Question: I've got a bit of an issue and I've been asking regarding it quite a few times, but I think I'm one step closer now, so hopefully someone can help me with the rest.
My previous questions:
- <URL>
1. Can connect to a NAS device using jCIFS
2. Is capable of launching files in the default viewer - i.e. a video in the video player
The first part is relatively easy and I've already done that, but the second part is what's troubling me and what I've asked about a few times before. I think I've made some progress though.
I think I need to use a 'ServerSocket' in my application to somehow create a bridge between the NAS and the application that's playing the content. I'm thinking this could be done using a 'Service'. The files from the NAS device can be accessed as a 'FileInputStream'.
There are plenty of applications on Market (i.e. <URL> that are capable of doing this without root access, so I know it's possible - at the moment I just don't know how.

I've been looking at Logcat while using some of the aforementioned applications, and they all seem to be creating a local server and then launch a video 'Intent' from that server. How can this be achieved?
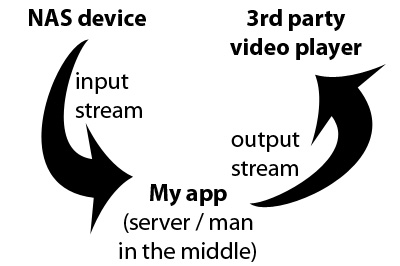
Answer: Basic answer is to use SmbFileInputStream to get You probably use this.
Now the tricky part is how to offer InputStream to other apps.
One possible approach, how many apps provide streaming of any InputStream to other apps on device, is to use URL scheme, and tunel your stream over http.
Then apps that can handle http URLs can open and use your data.
For this you have to make some kind of http server, which sounds difficult, but actually is achievable task. Good source to start with is <URL> library which is just one java source, originally used to list files in dirs, but you can adapt it to stream your InputStream over http. That's what I did with success.
Your url would look like http:// localhost:12345 where 12345 is port on which your server listens for requests. This port may be obtained from ServerSocket.getLocalPort(). Then give this URL to some app and your server waits for connection and sends data.
A note about http streaming: some apps (e.g. video players) like seekable http streams (http Range header). Since you can get also SmbRandomAccessFile, you can make your tiny server to provide any part of data in file. Android's built-in video player needs such seekable http stream in order to allow seeking in video file, otherwise it gives "Video can't be played" error. Your server must be ready to handle disconnects and multiple connects with different Range values.
Basic tasks of http server:
1. create ServerSocket
2. create Thread waiting for connection (Socket accept = serverSocket.accept()), one thread may be ok since you'd handle single client at a time
3. read http request (socket.getInputStream()), mainly check GET method and Range header)
4. send headers, mainly Content-Type, Content-Length, Accept-Ranges, Content-Range headers
5. send actual binary data, which is plain copying of InputStream (file) to OutputStream (socket)
6. handle disconnects, errors, exceptions
Good luck in implementation.
EDIT:
Here's my class that does the thing. It references some non-present classes for file, which should be trivial for you to replace by your file class.
'''
/**
* This is simple HTTP local server for streaming InputStream to apps which are capable to read data from url.
* Random access input stream is optionally supported, depending if file can be opened in this mode.
*/
public class StreamOverHttp{
private static final boolean debug = false;
private final Browser.FileEntry file;
private final String fileMimeType;
private final ServerSocket serverSocket;
private Thread mainThread;
/**
* Some HTTP response status codes
*/
private static final String
HTTP_BADREQUEST = "400 Bad Request",
HTTP_416 = "416 Range not satisfiable",
HTTP_INTERNALERROR = "500 Internal Server Error";
public StreamOverHttp(Browser.FileEntry f, String forceMimeType) throws IOException{
file = f;
fileMimeType = forceMimeType!=null ? forceMimeType : file.mimeType;
serverSocket = new ServerSocket(0);
mainThread = new Thread(new Runnable(){
@Override
public void run(){
try{
while(true) {
Socket accept = serverSocket.accept();
new HttpSession(accept);
}
}catch(IOException e){
e.printStackTrace();
}
}
});
mainThread.setName("Stream over HTTP");
mainThread.setDaemon(true);
mainThread.start();
}
private class HttpSession implements Runnable{
private boolean canSeek;
private InputStream is;
private final Socket socket;
HttpSession(Socket s){
socket = s;
BrowserUtils.LOGRUN("Stream over localhost: serving request on "+s.getInetAddress());
Thread t = new Thread(this, "Http response");
t.setDaemon(true);
t.start();
}
@Override
public void run(){
try{
openInputStream();
handleResponse(socket);
}catch(IOException e){
e.printStackTrace();
}finally {
if(is!=null) {
try{
is.close();
}catch(IOException e){
e.printStackTrace();
}
}
}
}
private void openInputStream() throws IOException{
// openRandomAccessInputStream must return RandomAccessInputStream if file is ssekable, null otherwise
is = openRandomAccessInputStream(file);
if(is!=null)
canSeek = true;
else
is = openInputStream(file, 0);
}
private void handleResponse(Socket socket){
try{
InputStream inS = socket.getInputStream();
if(inS == null)
return;
byte[] buf = new byte[8192];
int rlen = inS.read(buf, 0, buf.length);
if(rlen <= 0)
return;
// Create a BufferedReader for parsing the header.
ByteArrayInputStream hbis = new ByteArrayInputStream(buf, 0, rlen);
BufferedReader hin = new BufferedReader(new InputStreamReader(hbis));
Properties pre = new Properties();
// Decode the header into params and header java properties
if(!decodeHeader(socket, hin, pre))
return;
String range = pre.getProperty("range");
Properties headers = new Properties();
if(file.fileSize!=-1)
headers.put("Content-Length", String.valueOf(file.fileSize));
headers.put("Accept-Ranges", canSeek ? "bytes" : "none");
int sendCount;
String status;
if(range==null || !canSeek) {
status = "200 OK";
sendCount = (int)file.fileSize;
}else {
if(!range.startsWith("bytes=")){
sendError(socket, HTTP_416, null);
return;
}
if(debug)
BrowserUtils.LOGRUN(range);
range = range.substring(6);
long startFrom = 0, endAt = -1;
int minus = range.indexOf('-');
if(minus > 0){
try{
String startR = range.substring(0, minus);
startFrom = Long.parseLong(startR);
String endR = range.substring(minus + 1);
endAt = Long.parseLong(endR);
}catch(NumberFormatException nfe){
}
}
if(startFrom >= file.fileSize){
sendError(socket, HTTP_416, null);
inS.close();
return;
}
if(endAt < 0)
endAt = file.fileSize - 1;
sendCount = (int)(endAt - startFrom + 1);
if(sendCount < 0)
sendCount = 0;
status = "206 Partial Content";
((RandomAccessInputStream)is).seek(startFrom);
headers.put("Content-Length", "" + sendCount);
String rangeSpec = "bytes " + startFrom + "-" + endAt + "/" + file.fileSize;
headers.put("Content-Range", rangeSpec);
}
sendResponse(socket, status, fileMimeType, headers, is, sendCount, buf, null);
inS.close();
if(debug)
BrowserUtils.LOGRUN("Http stream finished");
}catch(IOException ioe){
if(debug)
ioe.printStackTrace();
try{
sendError(socket, HTTP_INTERNALERROR, "SERVER INTERNAL ERROR: IOException: " + ioe.getMessage());
}catch(Throwable t){
}
}catch(InterruptedException ie){
// thrown by sendError, ignore and exit the thread
if(debug)
ie.printStackTrace();
}
}
private boolean decodeHeader(Socket socket, BufferedReader in, Properties pre) throws InterruptedException{
try{
// Read the request line
String inLine = in.readLine();
if(inLine == null)
return false;
StringTokenizer st = new StringTokenizer(inLine);
if(!st.hasMoreTokens())
sendError(socket, HTTP_BADREQUEST, "Syntax error");
String method = st.nextToken();
if(!method.equals("GET"))
return false;
if(!st.hasMoreTokens())
sendError(socket, HTTP_BADREQUEST, "Missing URI");
while(true) {
String line = in.readLine();
if(line==null)
break;
// if(debug && line.length()>0) BrowserUtils.LOGRUN(line);
int p = line.indexOf(':');
if(p<0)
continue;
final String atr = line.substring(0, p).trim().toLowerCase();
final String val = line.substring(p + 1).trim();
pre.put(atr, val);
}
}catch(IOException ioe){
sendError(socket, HTTP_INTERNALERROR, "SERVER INTERNAL ERROR: IOException: " + ioe.getMessage());
}
return true;
}
}
/**
* @param fileName is display name appended to Uri, not really used (may be null), but client may display it as file name.
* @return Uri where this stream listens and servers.
*/
public Uri getUri(String fileName){
int port = serverSocket.getLocalPort();
String url = "http://localhost:"+port;
if(fileName!=null)
url += '/'+URLEncoder.encode(fileName);
return Uri.parse(url);
}
public void close(){
BrowserUtils.LOGRUN("Closing stream over http");
try{
serverSocket.close();
mainThread.join();
}catch(Exception e){
e.printStackTrace();
}
}
/**
* Returns an error message as a HTTP response and
* throws InterruptedException to stop further request processing.
*/
private static void sendError(Socket socket, String status, String msg) throws InterruptedException{
sendResponse(socket, status, "text/plain", null, null, 0, null, msg);
throw new InterruptedException();
}
private static void copyStream(InputStream in, OutputStream out, byte[] tmpBuf, long maxSize) throws IOException{
while(maxSize>0){
int count = (int)Math.min(maxSize, tmpBuf.length);
count = in.read(tmpBuf, 0, count);
if(count<0)
break;
out.write(tmpBuf, 0, count);
maxSize -= count;
}
}
/**
* Sends given response to the socket, and closes the socket.
*/
private static void sendResponse(Socket socket, String status, String mimeType, Properties header, InputStream isInput, int sendCount, byte[] buf, String errMsg){
try{
OutputStream out = socket.getOutputStream();
PrintWriter pw = new PrintWriter(out);
{
String retLine = "HTTP/1.0 " + status + "
";
pw.print(retLine);
}
if(mimeType!=null) {
String mT = "Content-Type: " + mimeType + "
";
pw.print(mT);
}
if(header != null){
Enumeration<?> e = header.keys();
while(e.hasMoreElements()){
String key = (String)e.nextElement();
String value = header.getProperty(key);
String l = key + ": " + value + "
";
// if(debug) BrowserUtils.LOGRUN(l);
pw.print(l);
}
}
pw.print("
");
pw.flush();
if(isInput!=null)
copyStream(isInput, out, buf, sendCount);
else if(errMsg!=null) {
pw.print(errMsg);
pw.flush();
}
out.flush();
out.close();
}catch(IOException e){
if(debug)
BrowserUtils.LOGRUN(e.getMessage());
}finally {
try{
socket.close();
}catch(Throwable t){
}
}
}
}
/**
* Seekable InputStream.
* Abstract, you must add implementation for your purpose.
*/
abstract class RandomAccessInputStream extends InputStream{
/**
* @return total length of stream (file)
*/
abstract long length();
/**
* Seek within stream for next read-ing.
*/
abstract void seek(long offset) throws IOException;
@Override
public int read() throws IOException{
byte[] b = new byte[1];
read(b);
return b[0]&0xff;
}
}
'''